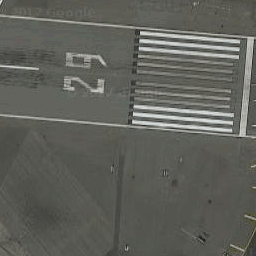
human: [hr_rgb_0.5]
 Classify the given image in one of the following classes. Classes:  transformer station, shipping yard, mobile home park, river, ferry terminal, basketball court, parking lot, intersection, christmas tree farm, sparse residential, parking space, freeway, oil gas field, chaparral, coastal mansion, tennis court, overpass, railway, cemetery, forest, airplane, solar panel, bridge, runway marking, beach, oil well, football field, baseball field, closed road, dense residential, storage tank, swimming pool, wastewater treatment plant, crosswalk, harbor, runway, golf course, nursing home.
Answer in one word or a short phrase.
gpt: runway